Question: I am trying to pop-up the box in the center of the application when I resize the application or move it.
I tried with css alignment and also using Java. Is it possible if I don't use pane and directly add box in the scene?
Here is my code:
'''
public Boolean call(String question) {
final Stage dialogStage = new Stage(StageStyle.UNDECORATED);
dialogStage.initModality(Modality.WINDOW_MODAL);
dialogStage.initOwner(owner);
dialogStage.setTitle("ConfirmTitle"); // WIP, waiting for the strings&trans
final Button ok = new Button(
nmsGuiContainer.getI18nService().getMessage("com.mlnms.gui.fmwk.main.container.ok")); // WIP,
// waiting
// for
// the
// strings&trans
ok.getStyleClass().add(HTML_POPUP_BUTTON_STYLE);
final Button cancel = new Button(
nmsGuiContainer.getI18nService().getMessage("com.mlnms.gui.fmwk.main.container.cancel")); // WIP,
// waiting
// for the
// strings&trans
cancel.getStyleClass().add(HTML_POPUP_BUTTON_STYLE);
final Text text = new Text(question);
text.getStyleClass().add(HTML_POPUP_STYLE);
final Insets ins = new Insets(10);
final VBox box = new VBox();
box.setAlignment(Pos.BOTTOM_CENTER);
box.setSpacing(10);
box.setPadding(ins);
final HBox buttons = new HBox(10);
buttons.getChildren().addAll(ok, cancel);
buttons.setAlignment(Pos.CENTER);
buttons.setPadding(ins);
box.getChildren().addAll(text, buttons);
box.getStyleClass().add(HTML_POPUP_STYLE);
StackPane pane = new StackPane();
pane.setAlignment(box, Pos.CENTER);
pane.getChildren().add(box);
Scene scene = new Scene(pane);
try {
URL javafxCss = nmsGuiContainer.getBundleContext().getBundle()
.getResource(NmsGuiContainer.JAVAFX_CSS_URL);
scene.getStylesheets().add(javafxCss.toExternalForm());
} catch (Exception e) {
LOGGER.error("Cannot load the CSS file for JavaFX components ", e);
}
dialogStage.setScene(scene);
ok.setCancelButton(false);
final boolean[] res = new boolean[1];
ok.setOnAction(new CloseDialogHandler(dialogStage, res));
cancel.setCancelButton(true);
cancel.setOnAction(new CloseDialogHandler(dialogStage, null));
dialogStage.centerOnScreen();
nmsGuiContainer.fadeContainer();
dialogStage.showAndWait();
nmsGuiContainer.unfadeContainer();
return res[0];
}
'''
Here is a screenshot of the alertbox:

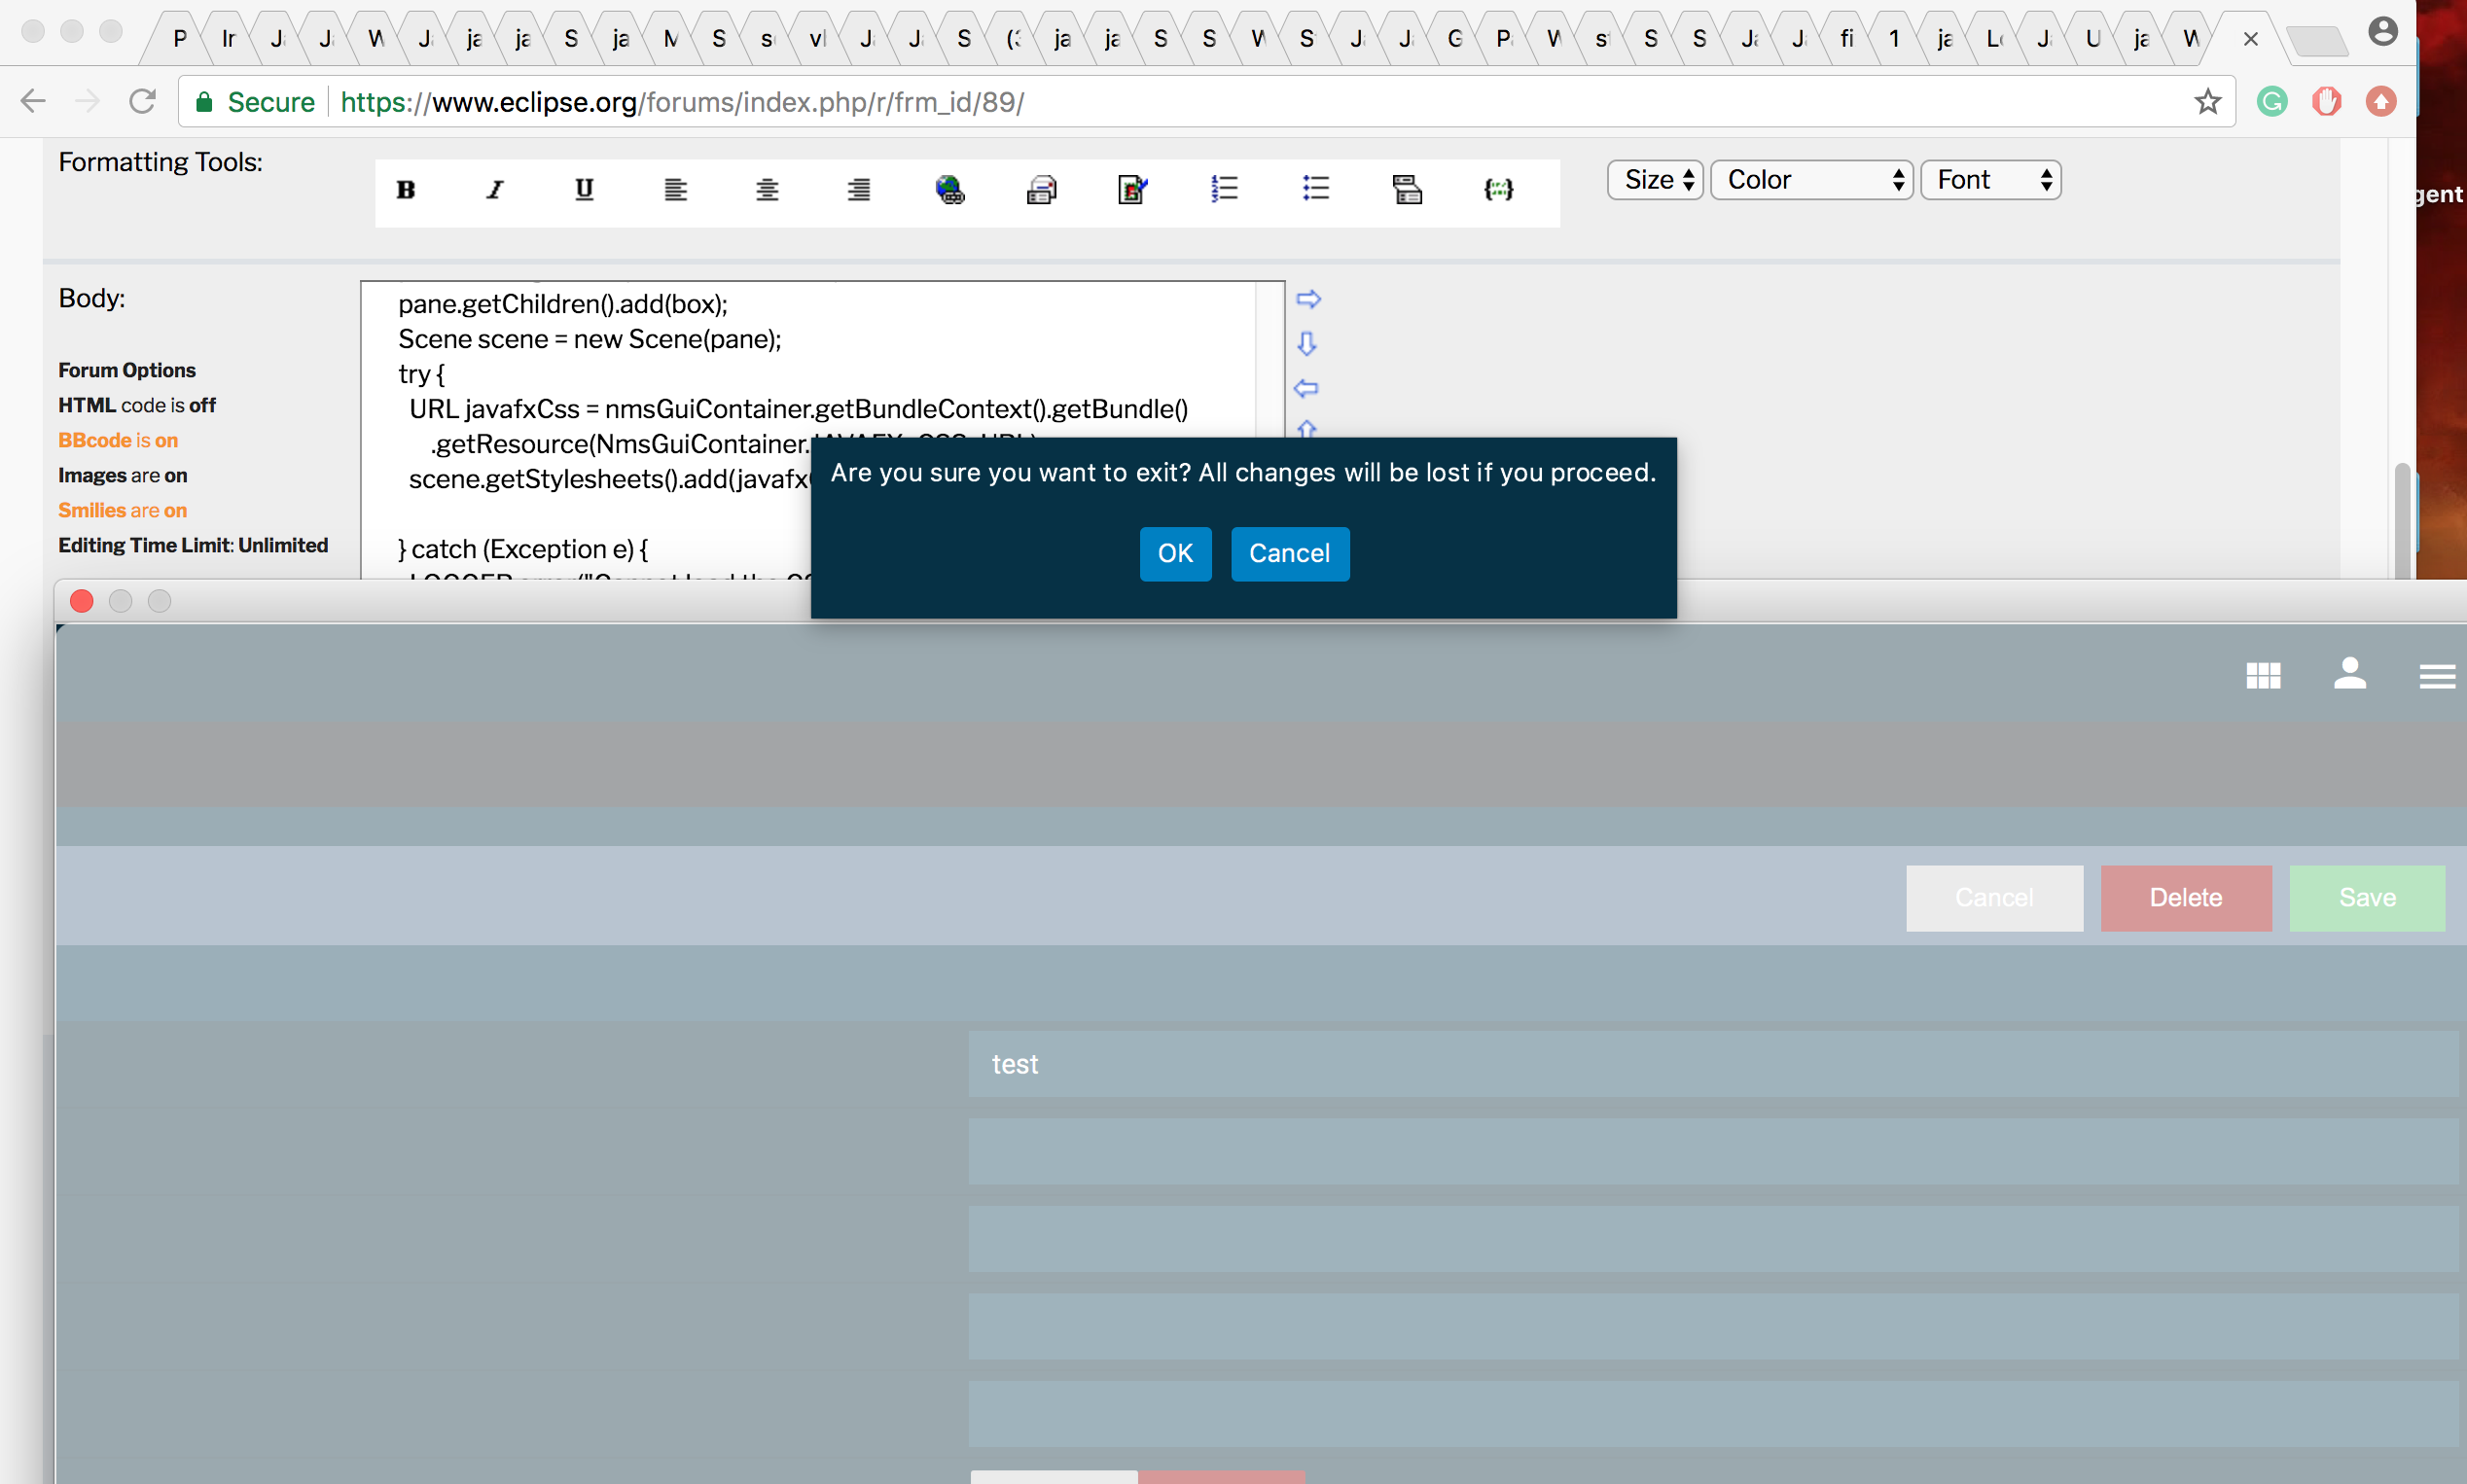
Answer: The 'Stage.initOwner()' method does exactly what you need. While you do call it in your example code, I do not know what 'owner' you are passing to it.
Here is a sample that demonstrates how to do this.
'''
import javafx.application.Application;
import javafx.geometry.Insets;
import javafx.geometry.Pos;
import javafx.scene.Scene;
import javafx.scene.control.Alert;
import javafx.scene.control.Button;
import javafx.scene.layout.VBox;
import javafx.stage.Stage;
public class Main extends Application {
public static void main(String[] args) {
launch(args);
}
@Override
public void start(Stage primaryStage) {
VBox root = new VBox(10);
root.setAlignment(Pos.CENTER);
root.setPadding(new Insets(10));
Button btnShowAlert = new Button("Show Alert!");
// Set the action to show the alert
btnShowAlert.setOnAction(e -> {
Alert alert = new Alert(Alert.AlertType.WARNING);
alert.setHeaderText("This is centered over the main window!");
alert.setContentText("Move the main window and show the alert again!");
alert.initOwner(primaryStage);
alert.showAndWait();
});
root.getChildren().add(btnShowAlert);
primaryStage.setTitle("Centered Alerts");
primaryStage.setScene(new Scene(root));
primaryStage.setWidth(500);
primaryStage.setHeight(300);
primaryStage.show();
}
}
'''